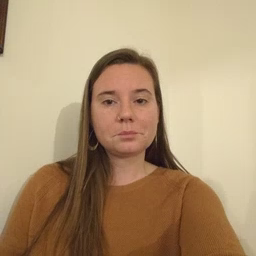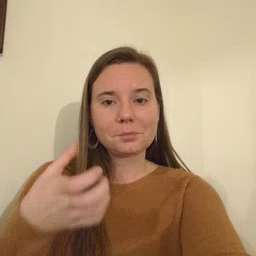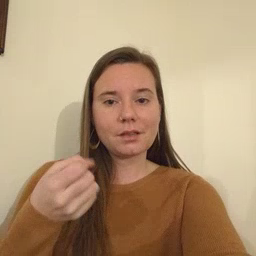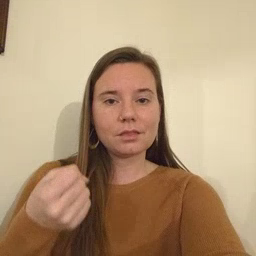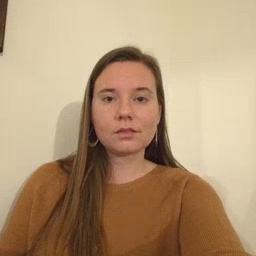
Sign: milk